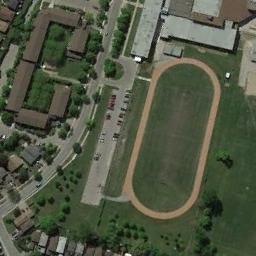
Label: ground_track_field